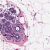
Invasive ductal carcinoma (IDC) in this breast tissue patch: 0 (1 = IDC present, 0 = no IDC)